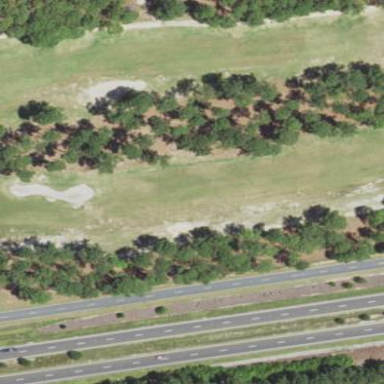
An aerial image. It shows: Golf fairway in the image.